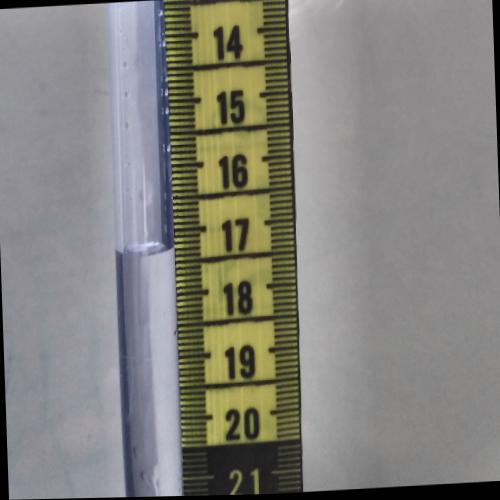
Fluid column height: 17.3 cm